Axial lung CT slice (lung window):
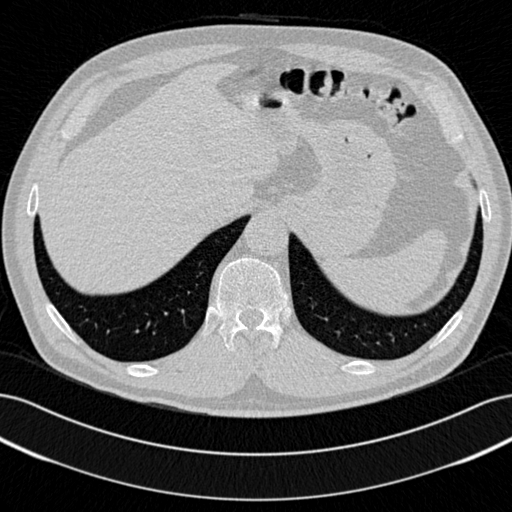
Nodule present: no